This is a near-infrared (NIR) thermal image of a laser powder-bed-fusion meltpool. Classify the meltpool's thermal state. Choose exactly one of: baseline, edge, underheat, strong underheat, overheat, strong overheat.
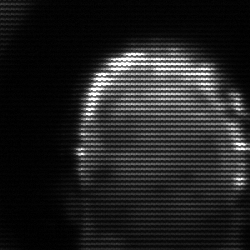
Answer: baseline